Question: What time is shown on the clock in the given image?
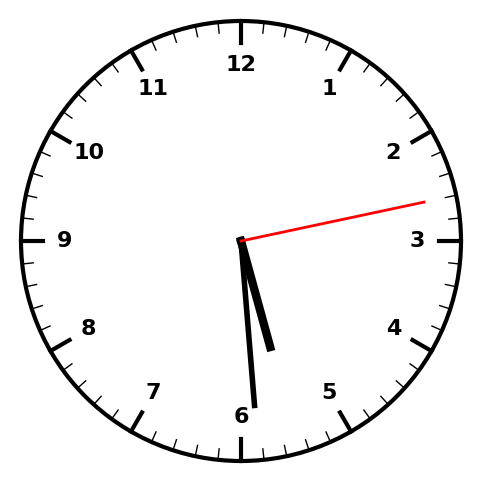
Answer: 05:29:13